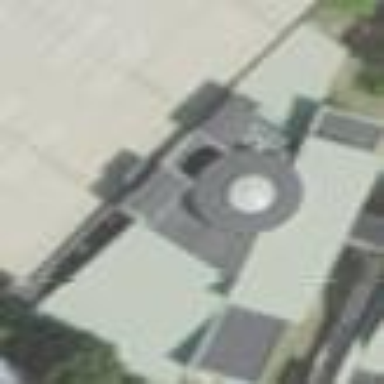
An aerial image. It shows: Train station building.